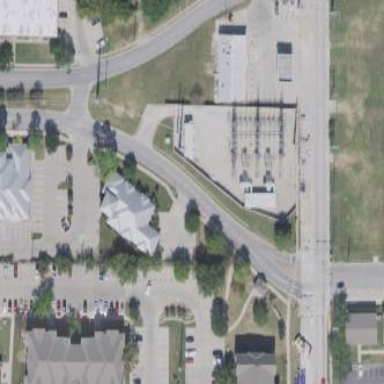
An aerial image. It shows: Outdoor distribution substation.